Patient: sex M, age 75
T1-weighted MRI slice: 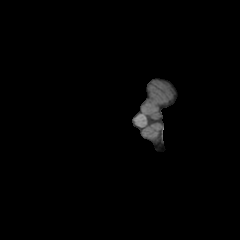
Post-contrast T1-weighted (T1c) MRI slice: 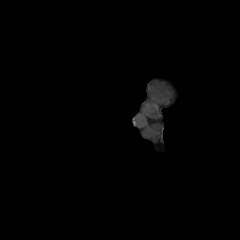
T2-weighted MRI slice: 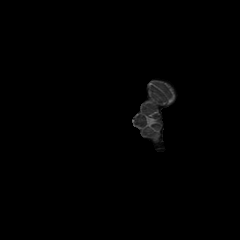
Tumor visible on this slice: no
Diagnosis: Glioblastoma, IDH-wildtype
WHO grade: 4